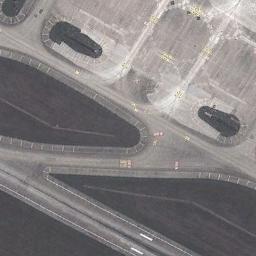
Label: runway